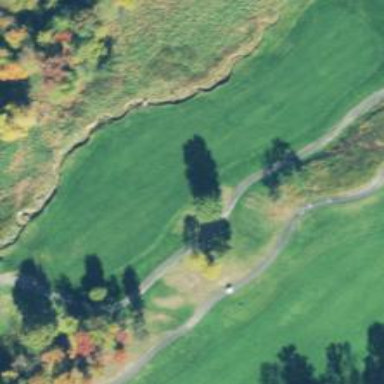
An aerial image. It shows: Service road designated as golf cart path.